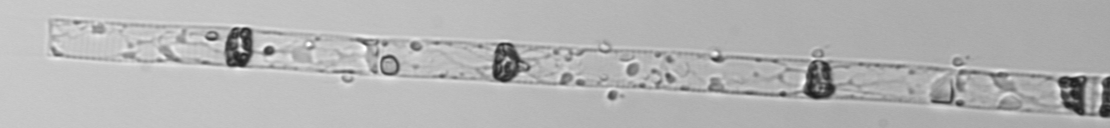
Label: Dactyliosolen_blavyanus